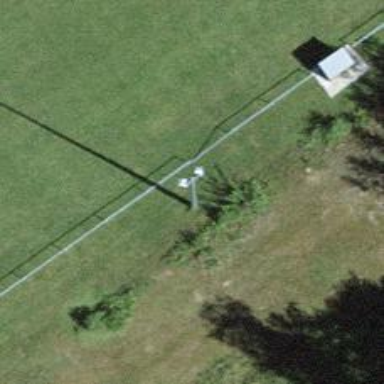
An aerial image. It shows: Utility pole as the man-made structure.